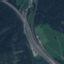
Land use / land cover: Highway